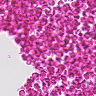
Metastatic tissue present: no